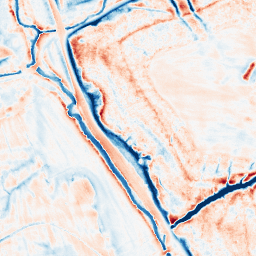
Category: edge_preserving
Decomposition family: anisotropic_diffusion
Decomposition parameters: iterations: 50
kappa: 30
gamma: 0.2
Upsampling method: edge_directed
Upsampling parameters: scale: 4
Upsampling scale: 4